Question: I have some PHP code that help send emails. The way it works is that there is a list of unique keys, every key has to be sent to a different email address. Sometimes we need to be able to send 1000 of these key out at once, and hence, 1000 emails.
I am using the Pear Mail SMTP code found in <URL>, i often get this error:

From what I have read, this means that for whatever reason, the SMTP server isn't taking emails right now, and denies the transfer, suggesting to try back later. I am not quite sure what to do here to handle this problem. Should I make the script pause for a few seconds and try again? Does the error mean something different? What am I to do?
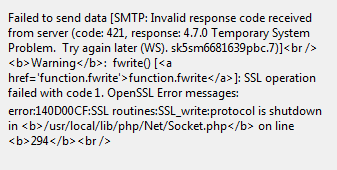
Answer: Send out the keys in batches of 50, with a small time-interval between each batch. The error means that you are trying to open too many SMTP connections at the same time.